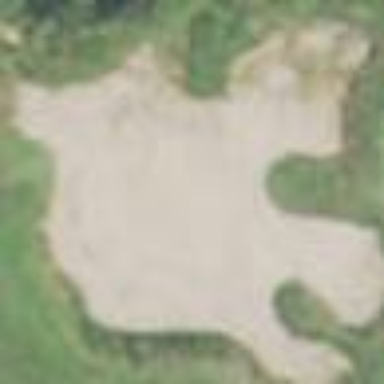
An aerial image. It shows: Golf bunker.